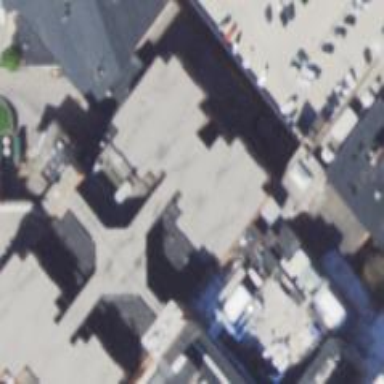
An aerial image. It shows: Hospital building.